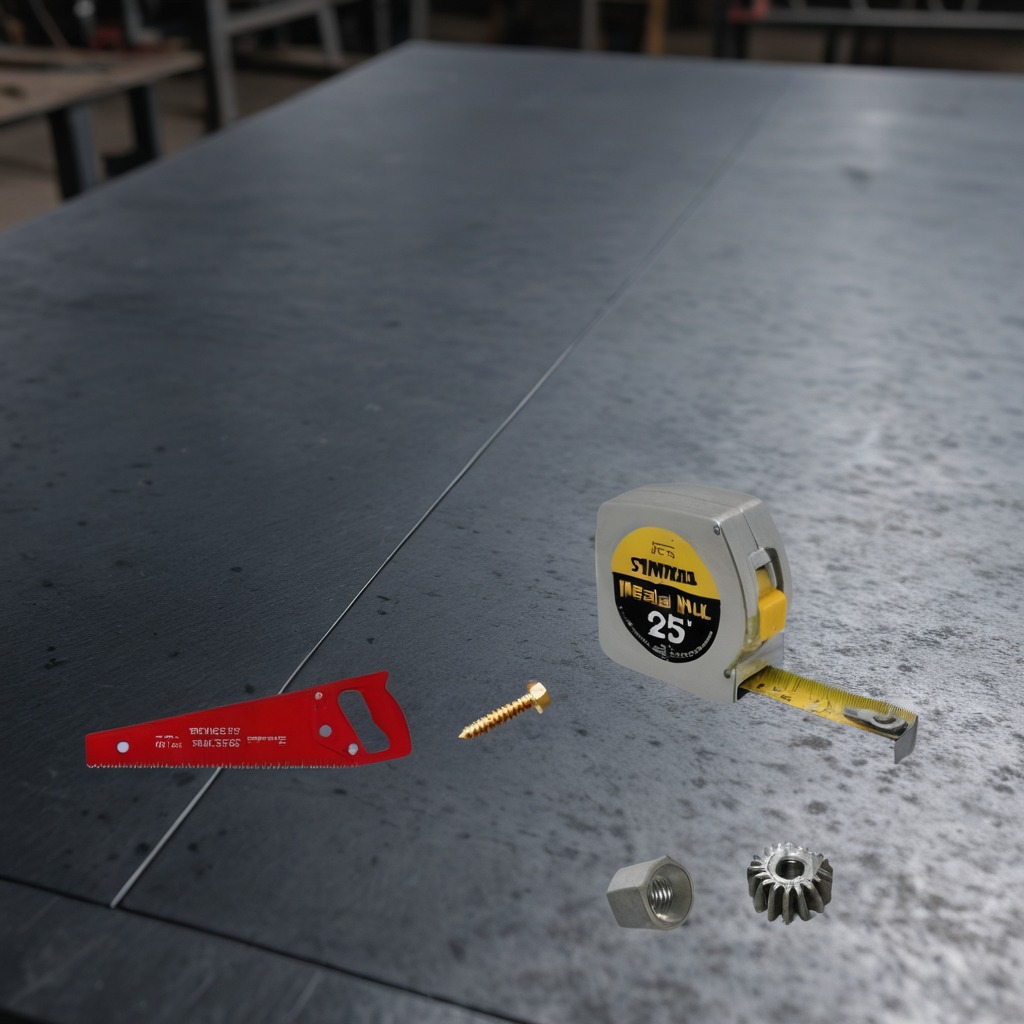
A steel gear with teeth, a measuring tape, a metal machine screw, a handheld metal saw, and a metal nut are lying on a cold steel table in a mining workshop.